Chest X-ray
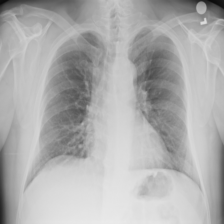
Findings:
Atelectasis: negative
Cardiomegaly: negative
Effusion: negative
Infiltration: negative
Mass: negative
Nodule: negative
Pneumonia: negative
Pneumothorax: negative
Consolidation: negative
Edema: negative
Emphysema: negative
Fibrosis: negative
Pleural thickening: negative
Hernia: negative